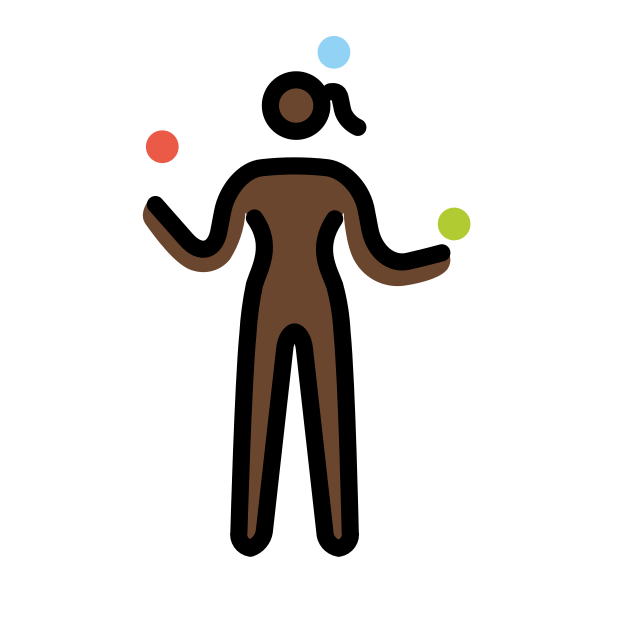
woman juggling: dark skin tone